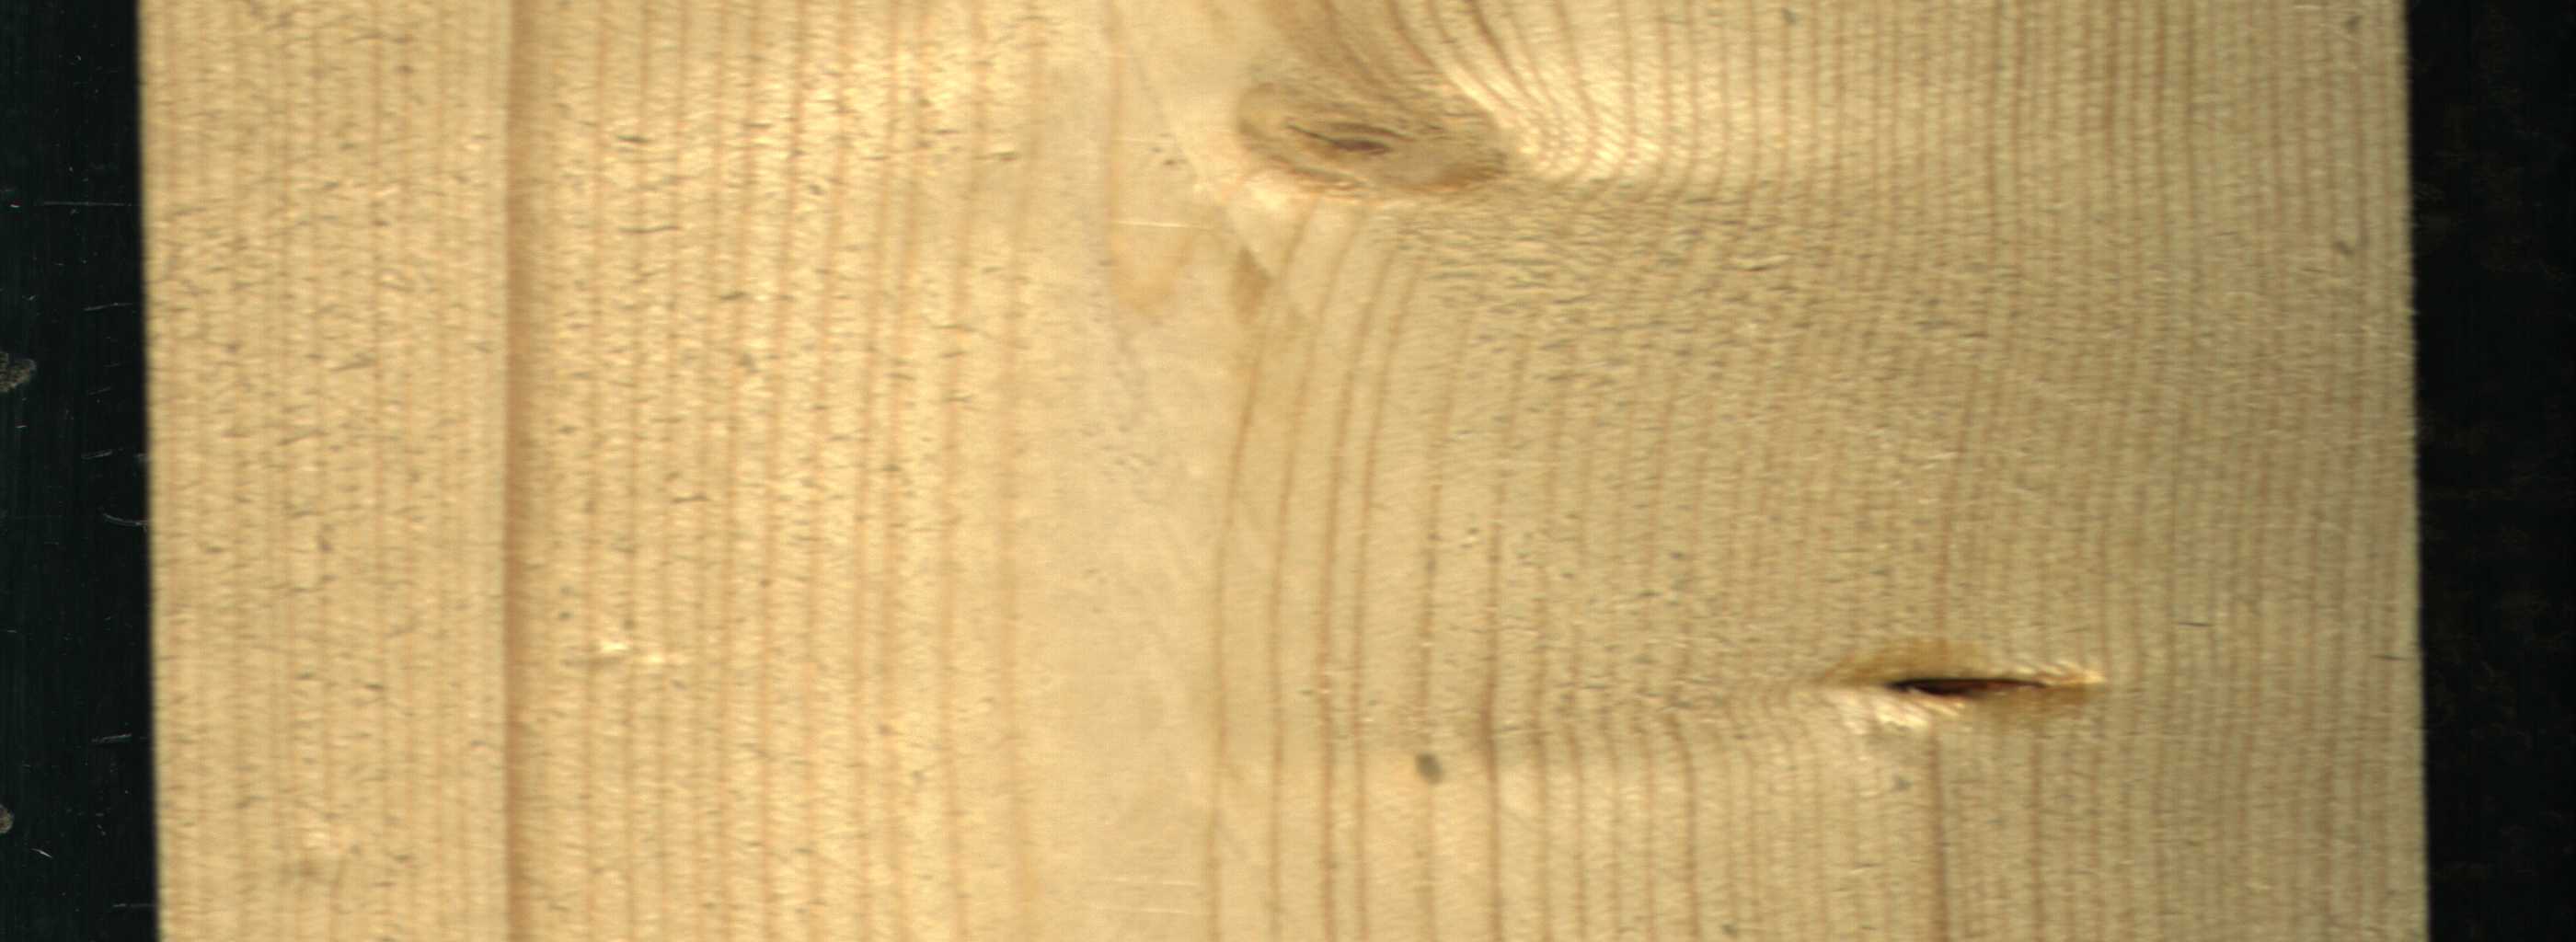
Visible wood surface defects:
Dead_Knot
Live_Knot